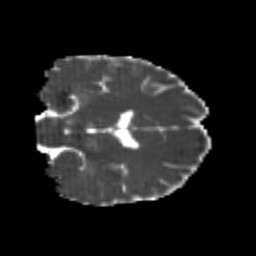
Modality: MD
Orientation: coronal
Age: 20
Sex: male
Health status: healthy
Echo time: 0.074 s